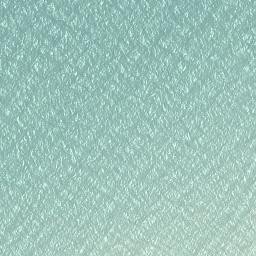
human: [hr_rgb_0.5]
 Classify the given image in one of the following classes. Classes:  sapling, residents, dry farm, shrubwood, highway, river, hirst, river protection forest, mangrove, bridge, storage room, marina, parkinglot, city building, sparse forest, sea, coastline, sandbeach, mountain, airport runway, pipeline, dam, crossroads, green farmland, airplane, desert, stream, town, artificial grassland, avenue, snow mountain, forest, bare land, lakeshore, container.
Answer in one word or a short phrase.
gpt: sea